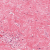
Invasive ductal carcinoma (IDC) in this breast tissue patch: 0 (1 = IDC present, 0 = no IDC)